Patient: sex M, age 32
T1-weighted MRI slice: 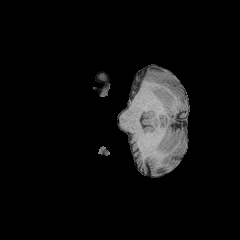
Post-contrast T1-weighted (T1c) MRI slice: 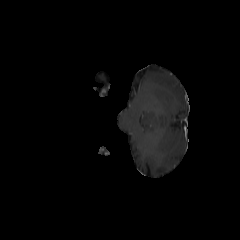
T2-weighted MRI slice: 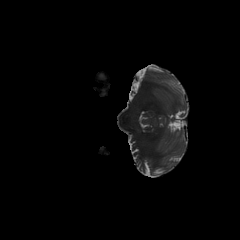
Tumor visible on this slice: no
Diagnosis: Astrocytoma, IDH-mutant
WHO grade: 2